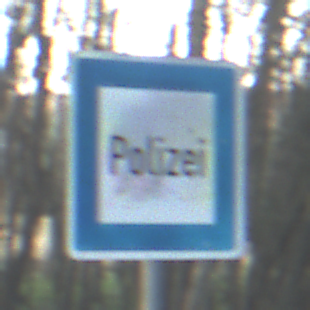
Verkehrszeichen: Polizei
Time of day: SunriseSunset
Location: Outdoor (Nature)
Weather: Clear
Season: Winter
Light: Natural